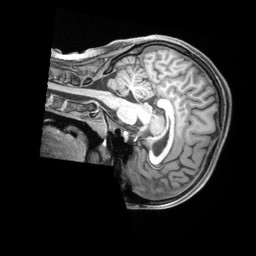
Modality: T1w
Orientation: sagittal
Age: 19
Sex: female
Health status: ill
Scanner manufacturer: siemens
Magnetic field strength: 3 T
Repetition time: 2.2 s
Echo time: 0.00218 s